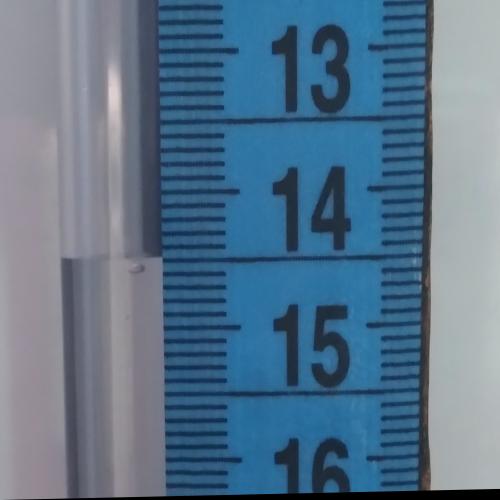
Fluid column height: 14.5 cm